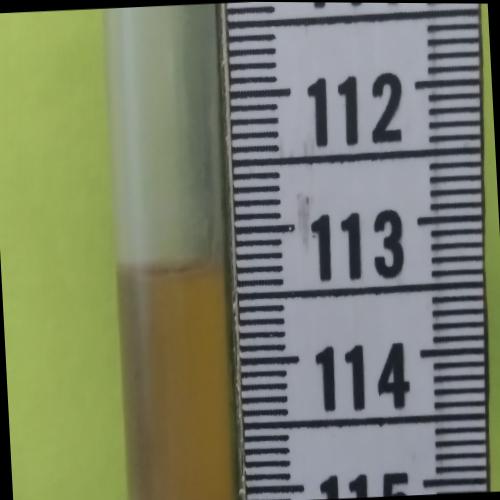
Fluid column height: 113.3 cm